Question: I have a UITableViewController with multiple sections headers each loading the same UIView. However, when I run the code in the simulator, only the last section header will appear. Does anyone have any idea as to why this might be the case.
Here is my SectionHeader method
'''
-(UIView *)tableView:(UITableView *)tableView viewForHeaderInSection:(NSInteger)section
{
if(section < distinctPicklersHeaderArray.count)
return [self picklerHeaderView];
return nil;
}
'''
Thanks in advance for any suggestions.

I am posting the picklerHeaderView method. However, I am not sure how to return a separate instance each time because I am merely going off of a tutorial.
'''
-(UIView *)picklerHeaderView
{
// if we haven't loaded the headerView...
if(!picklerHeaderView){
// load the headerview xib file
[[NSBundle mainBundle] loadNibNamed:@"PicklerDetailsDrillDownHeader" owner:self options:nil];
}
return picklerHeaderView;
}
'''
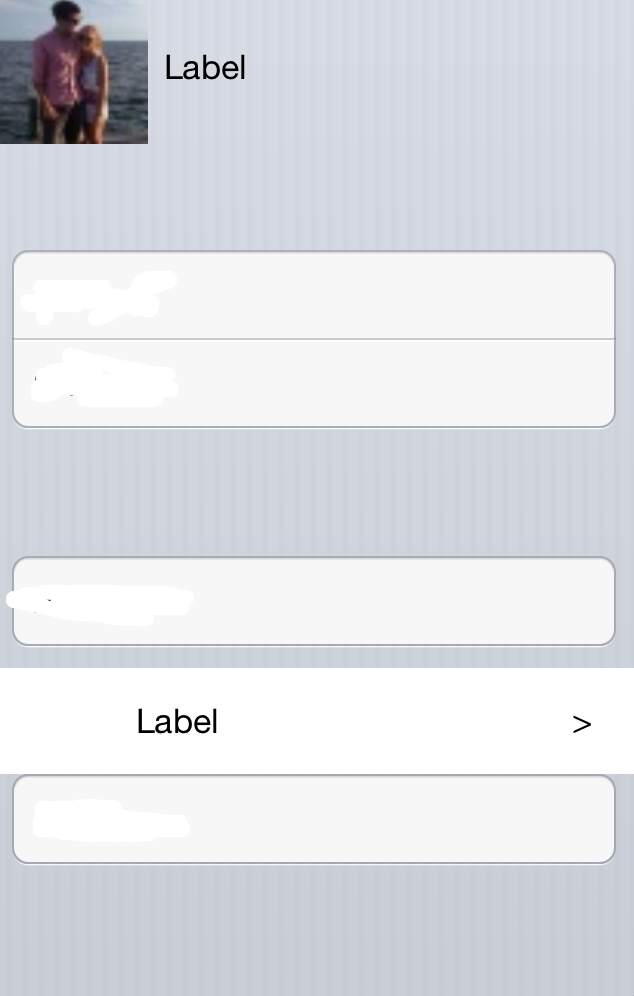
Answer: I think this can ease your job (not tested, probably contains typos):
Improve your method by adding the section index as parameter:
'''
- (UIView *)picklerHeaderViewForSectionIndex:(NSInteger)section{
//Create a view with a label maybe?
UIView * v = [[UIView alloc]initWithFrame:(CGRectMake (0, 0, 320, 20)];
UILabel * l = [[UILabel alloc]initWithFrame:(CGRectMake (0, 0, 320, 20)];
//Mofify background colors and text color as you want here
[l setText:[NSString stringWithFormat:@"%@", section]];
[v addSubview:l];
[l release];
return [v autorelease]
}
'''
and and call it inside 'viewForHeaderInSection':
'''
- (UIView *)tableView:(UITableView *)tableView viewForHeaderInSection:(NSInteger)section{
return [self picklerHeaderViewForSectionIndex:section];
}
'''
Dealing with UIView s may not be even necessary. Try overriding this method:
'''
- (NSString *)tableView:(UITableView *)tableView titleForHeaderInSection:(NSInteger)section{
return [NSString stringWithFormat:@"%@", section];
}
'''